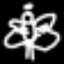
Label: angel